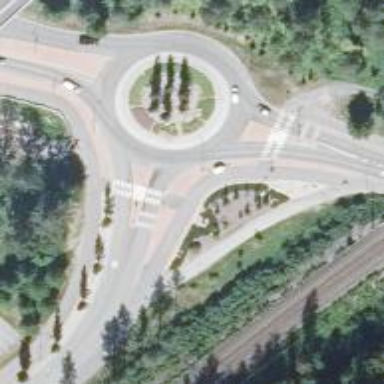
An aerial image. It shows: Secondary road leading to roundabout.